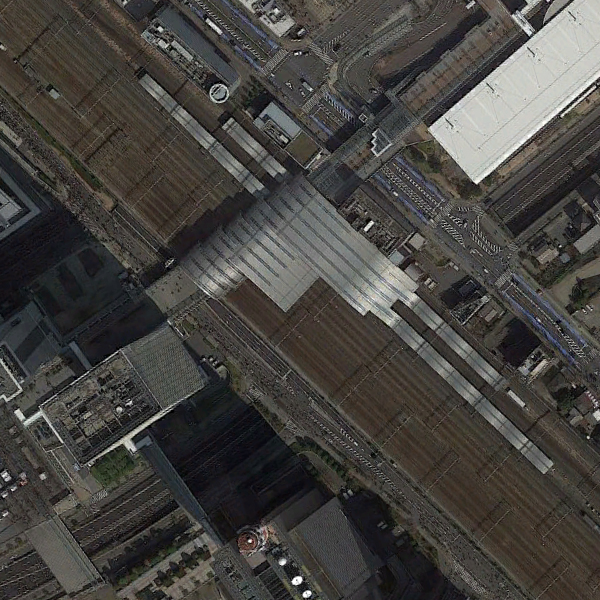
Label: RailwayStation